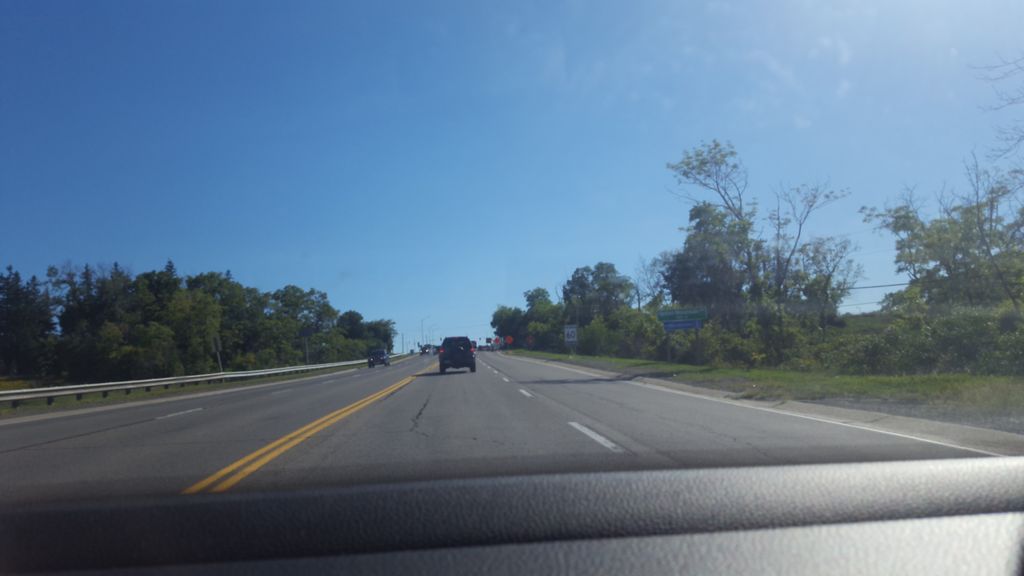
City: hamilton